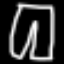
Label: pants